Question: What is the reading of this measurement?
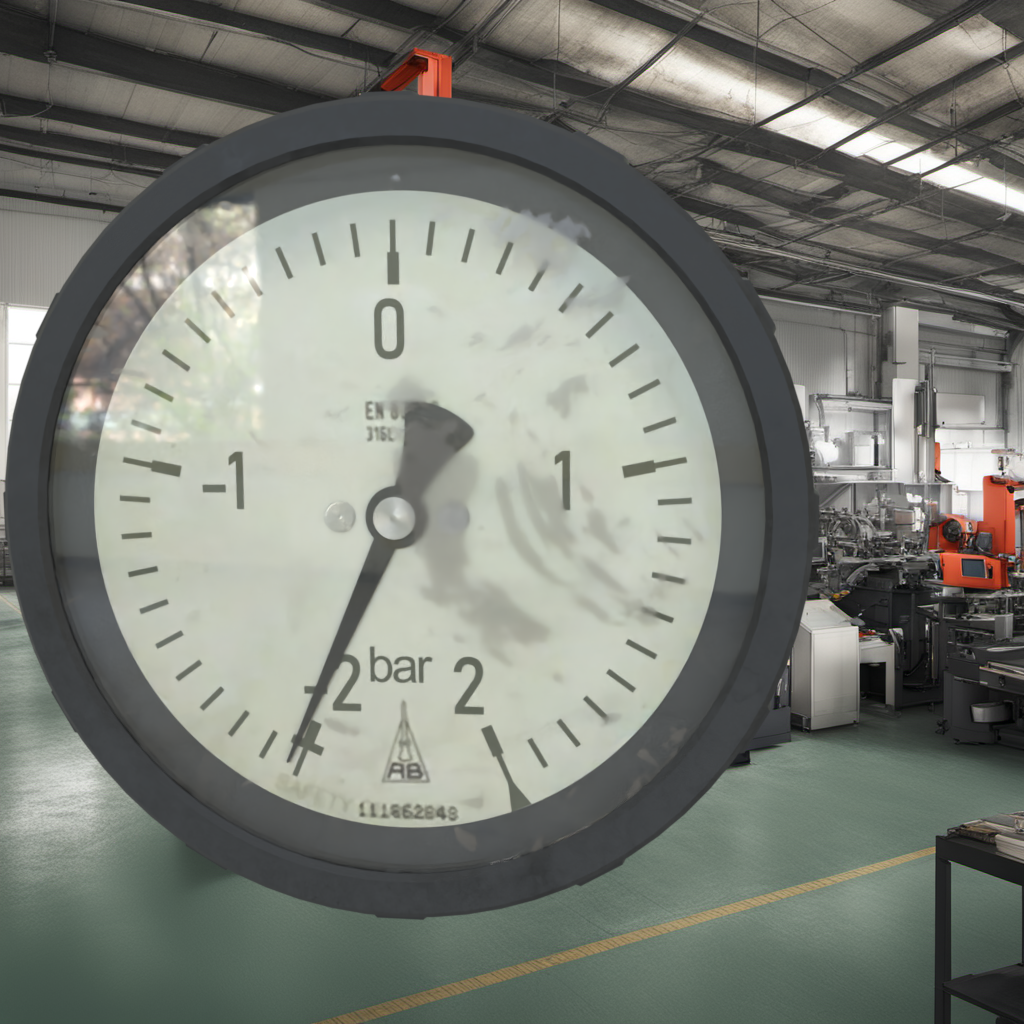
Answer: The result is -2.07
Question: What is the reading range of the measurement in the image?
Answer: The range is from -2 to 2
Question: What is the minimum and maximum value of this measurement?
Answer: The minimum value is -2 and the maximum value is 2